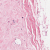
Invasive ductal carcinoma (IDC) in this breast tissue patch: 0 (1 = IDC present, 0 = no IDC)